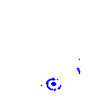
Particle: electron